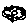
Label: flower